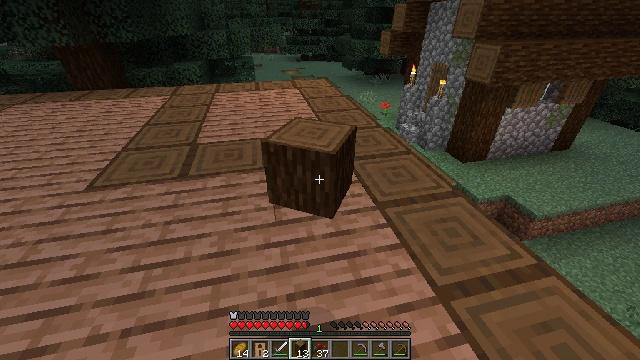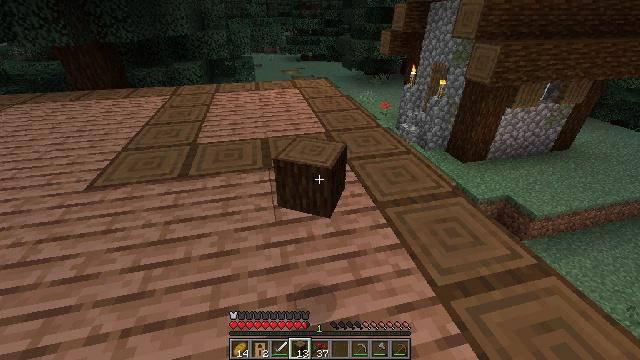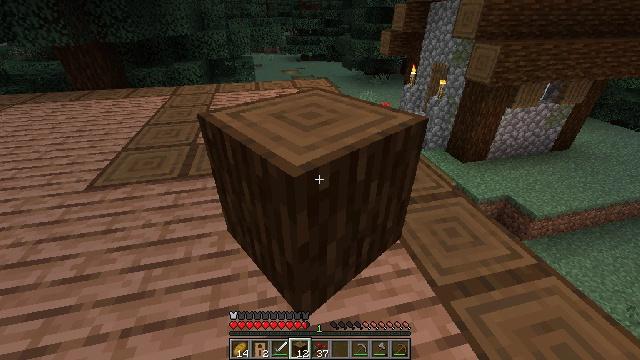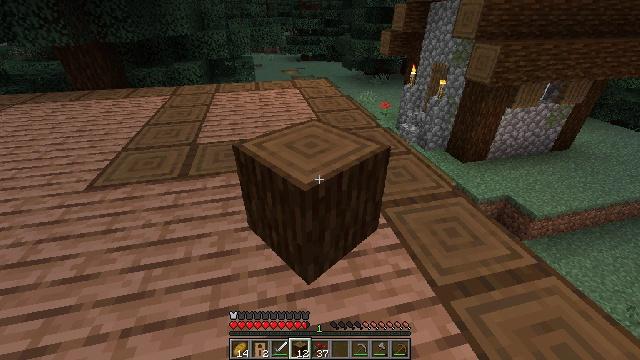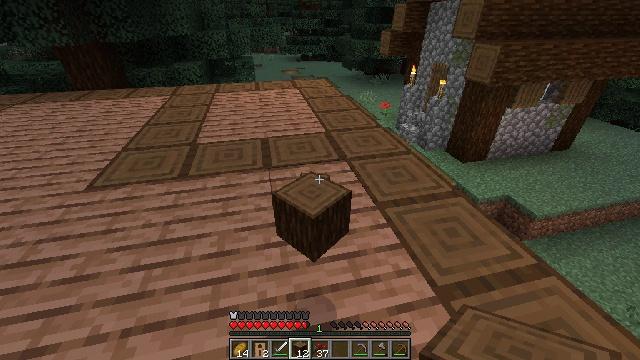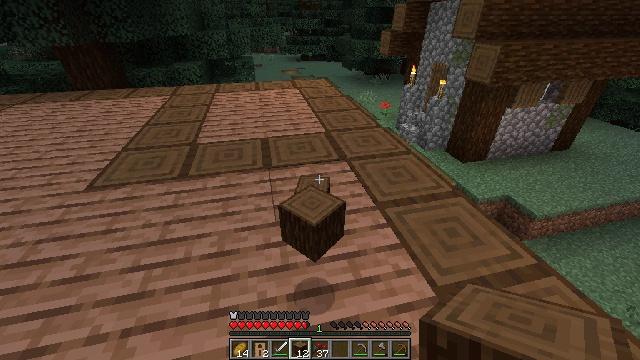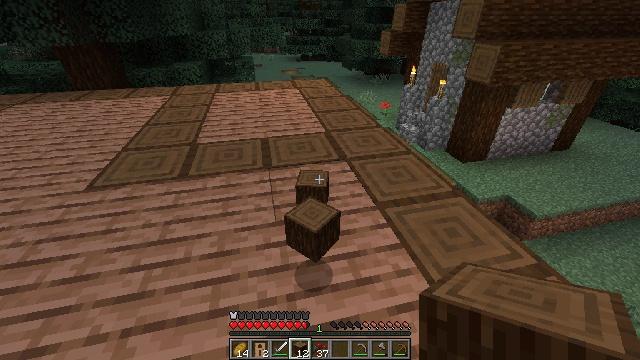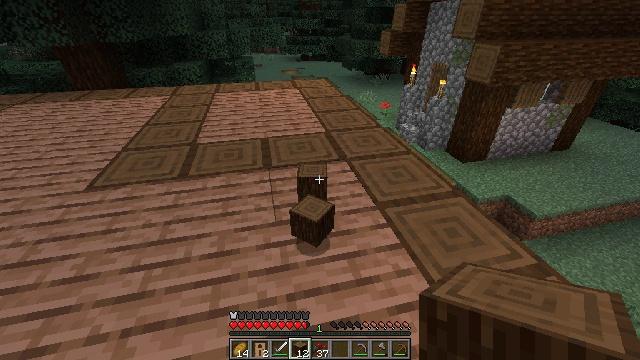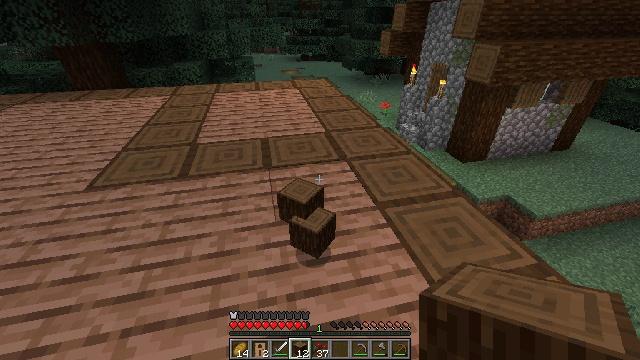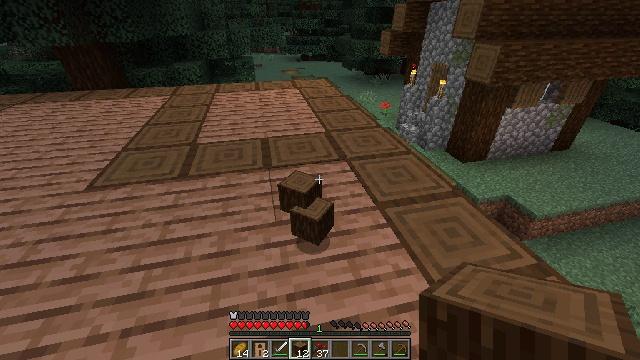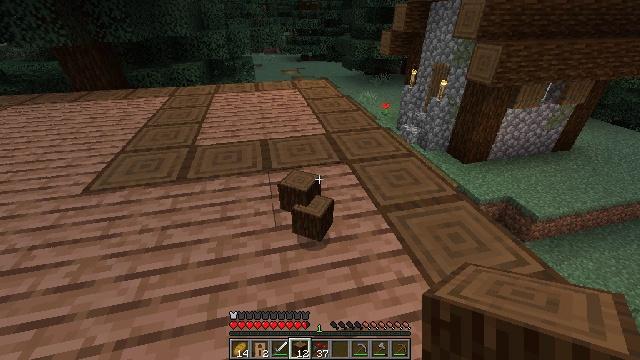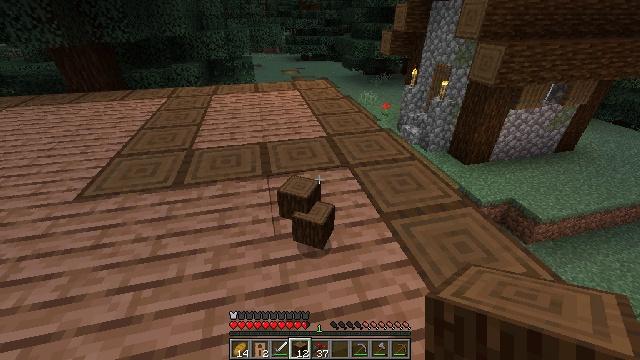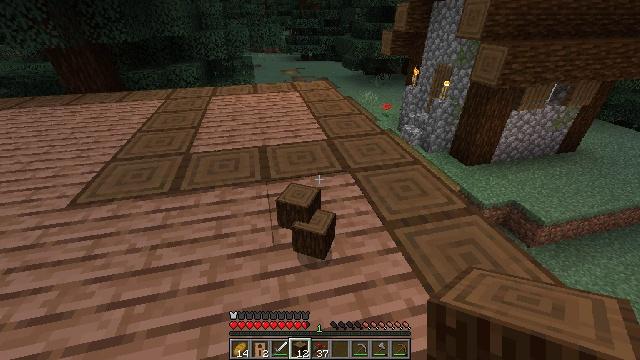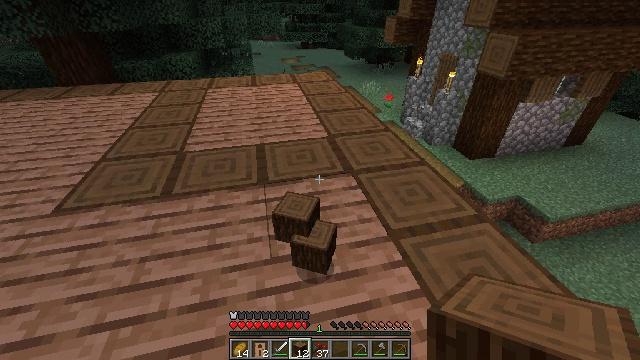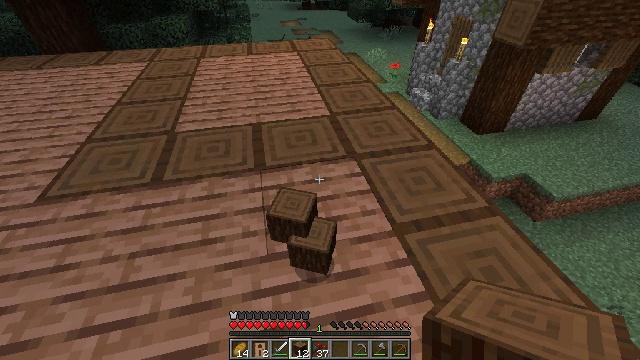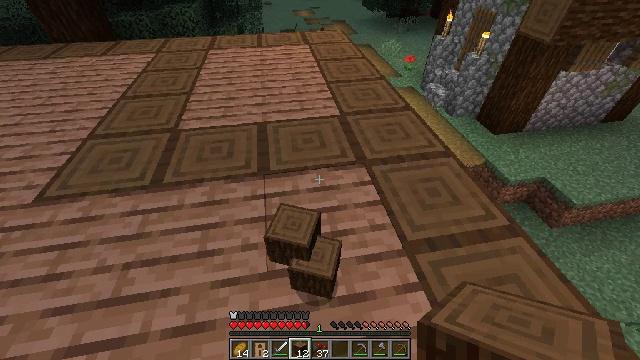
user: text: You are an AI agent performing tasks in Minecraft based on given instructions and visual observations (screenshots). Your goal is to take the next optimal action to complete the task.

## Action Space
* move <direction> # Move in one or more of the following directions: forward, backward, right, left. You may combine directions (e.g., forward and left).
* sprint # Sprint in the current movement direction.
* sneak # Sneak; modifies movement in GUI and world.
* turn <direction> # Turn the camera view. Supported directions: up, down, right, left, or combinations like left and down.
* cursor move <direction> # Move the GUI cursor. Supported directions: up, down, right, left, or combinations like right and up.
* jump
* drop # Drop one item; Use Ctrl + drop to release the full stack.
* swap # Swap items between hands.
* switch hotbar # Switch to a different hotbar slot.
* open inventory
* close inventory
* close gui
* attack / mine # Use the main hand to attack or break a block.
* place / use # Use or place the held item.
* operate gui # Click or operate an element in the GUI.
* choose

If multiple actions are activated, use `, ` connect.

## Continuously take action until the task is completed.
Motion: motion action
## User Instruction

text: Retrieve jungle planks by mining.
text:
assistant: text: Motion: drop
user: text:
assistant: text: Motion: drop
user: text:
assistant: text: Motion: drop
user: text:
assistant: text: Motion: no_op
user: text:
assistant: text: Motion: no_op
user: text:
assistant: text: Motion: no_op
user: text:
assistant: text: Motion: no_op
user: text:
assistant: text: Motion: no_op
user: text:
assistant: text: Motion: no_op
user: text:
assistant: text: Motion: move forward
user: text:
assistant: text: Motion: move forward
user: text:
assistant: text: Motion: move forward
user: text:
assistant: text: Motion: move forward, turn down
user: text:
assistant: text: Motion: move forward, turn down
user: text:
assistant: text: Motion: move forward, turn left and down
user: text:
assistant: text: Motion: turn up
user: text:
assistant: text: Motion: no_op
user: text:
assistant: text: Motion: no_op
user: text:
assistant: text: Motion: no_op
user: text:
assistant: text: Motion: no_op
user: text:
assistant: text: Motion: no_op
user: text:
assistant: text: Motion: no_op
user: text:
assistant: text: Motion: no_op
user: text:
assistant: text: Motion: no_op
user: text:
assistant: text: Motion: no_op
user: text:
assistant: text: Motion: no_op
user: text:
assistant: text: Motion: no_op
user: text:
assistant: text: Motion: no_op
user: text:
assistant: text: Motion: move forward
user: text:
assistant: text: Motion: move forward